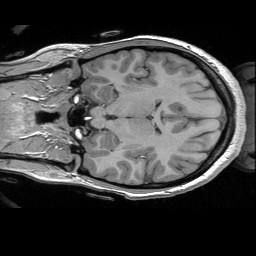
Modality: T1w
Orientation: coronal